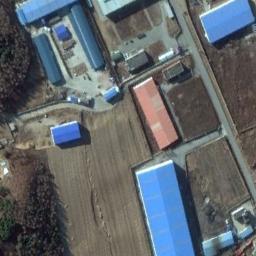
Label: industrial_area